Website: walmart
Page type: payment
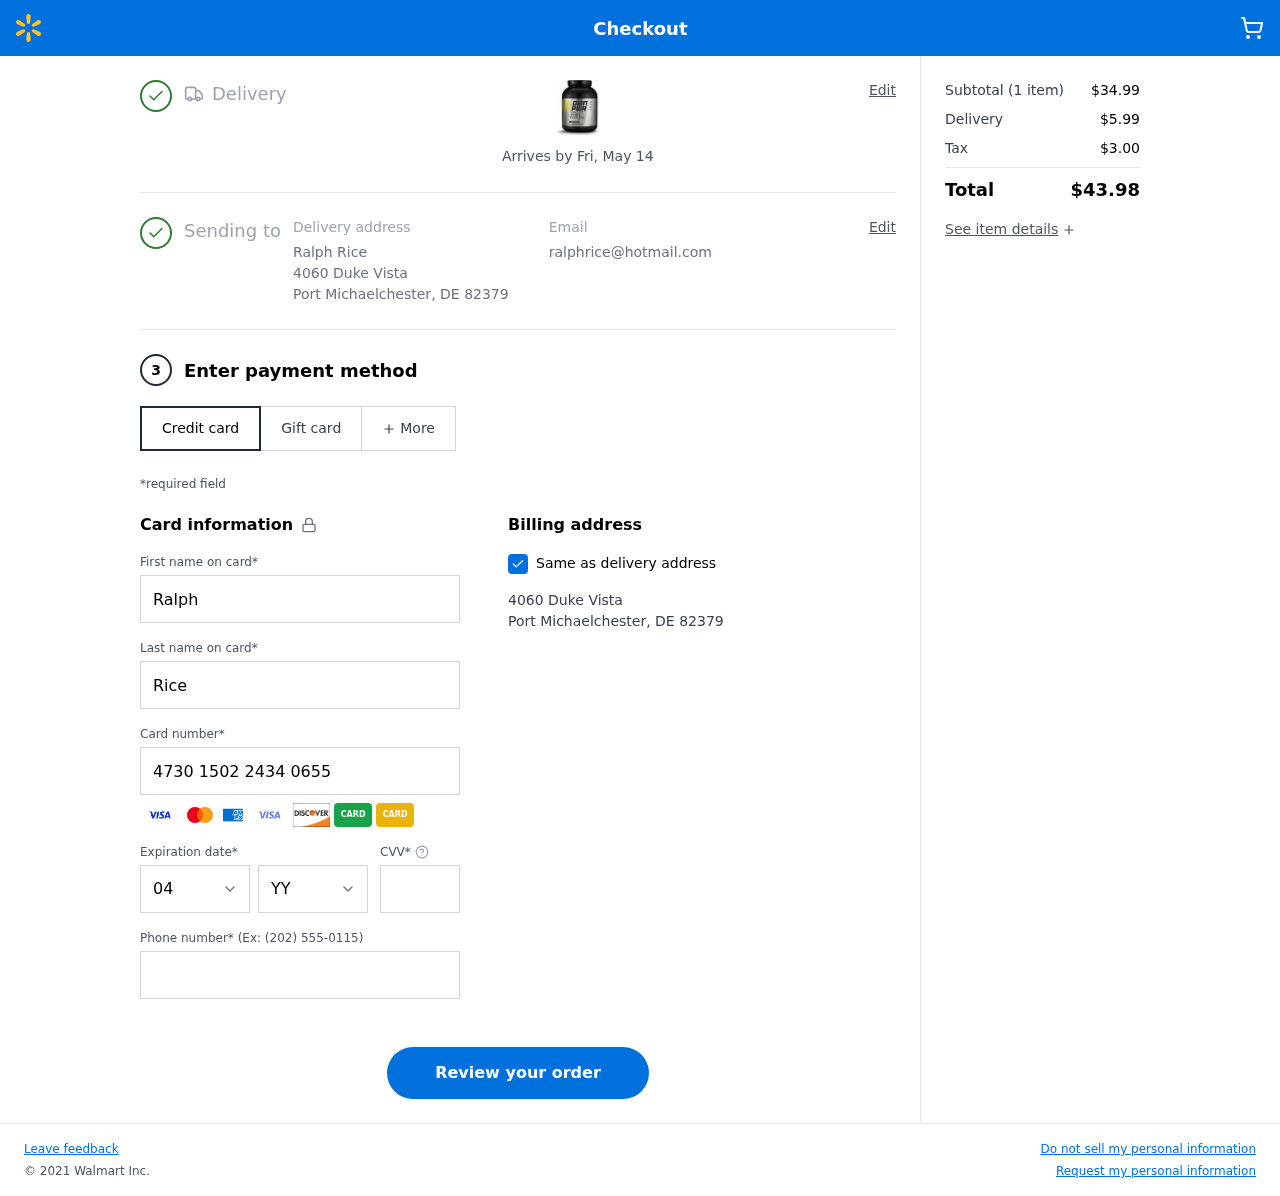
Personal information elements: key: PII_CARD_CVV
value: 124
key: PII_CARD_EXPIRY_MONTH
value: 04
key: PII_CARD_EXPIRY_YEAR
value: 30
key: PII_CARD_NUMBER
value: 4730 1502 2434 0655
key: PII_CITY
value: Port Michaelchester
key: PII_EMAIL
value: ralphrice@hotmail.com
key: PII_FIRSTNAME
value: Ralph
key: PII_FULLNAME
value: Ralph Rice
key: PII_LASTNAME
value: Rice
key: PII_PHONE
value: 5263236180
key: PII_POSTCODE
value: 82379
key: PII_STATE_ABBR
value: DE
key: PII_STREET
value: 4060 Duke Vista
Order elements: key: ORDER_DELIVERY_DATE
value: Arrives by Fri, May 14
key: ORDER_NUM_ITEMS
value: (1 item)
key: ORDER_SUBTOTAL
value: $34.99
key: ORDER_SHIPPING_COST
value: $5.99
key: ORDER_TAX
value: $3.00
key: ORDER_TOTAL
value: $43.98